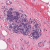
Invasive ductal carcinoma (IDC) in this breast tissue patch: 0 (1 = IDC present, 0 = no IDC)